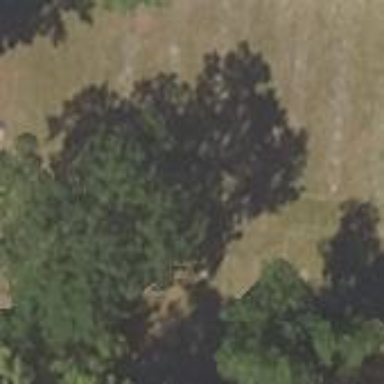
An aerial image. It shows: Graveyard.